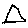
Label: triangle